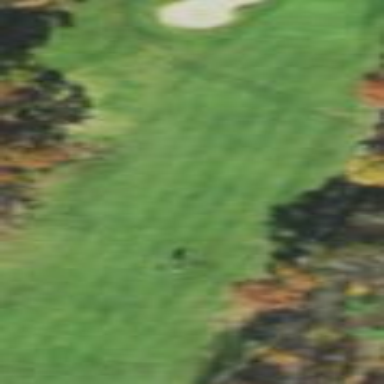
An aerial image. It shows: Golf fairway surrounded by grass.